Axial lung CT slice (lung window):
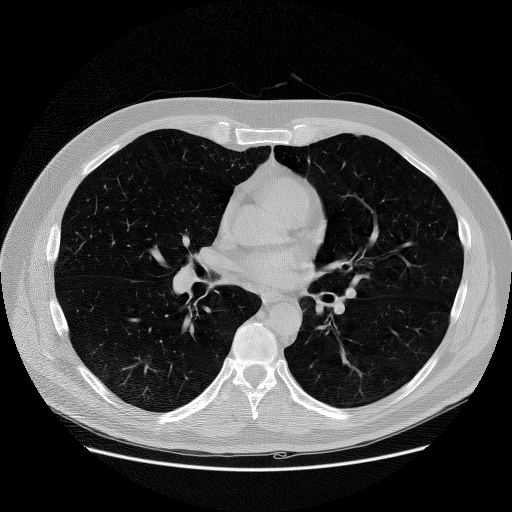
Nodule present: no